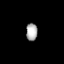
Tissue: prostate
Cell type: T cells
Senescence score: 0.8374
Nuclear area (px): 196
Mean DAPI intensity: 170.648